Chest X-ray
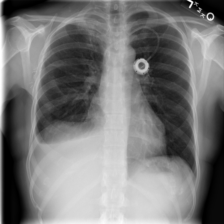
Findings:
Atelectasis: negative
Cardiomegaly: negative
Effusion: positive
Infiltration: negative
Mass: negative
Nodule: negative
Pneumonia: negative
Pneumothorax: negative
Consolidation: negative
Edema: negative
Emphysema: negative
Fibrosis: negative
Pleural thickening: negative
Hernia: negative